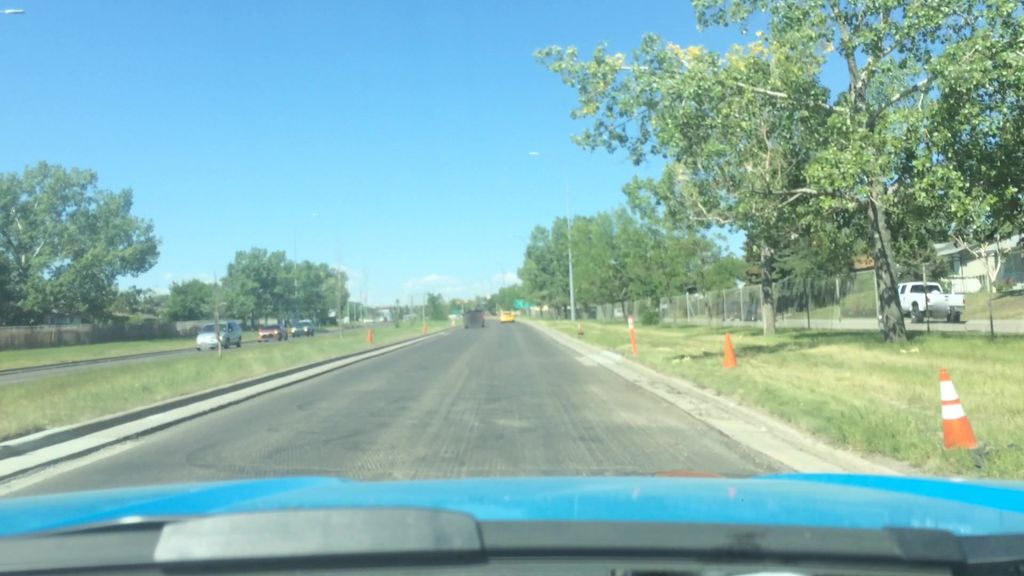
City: calgary